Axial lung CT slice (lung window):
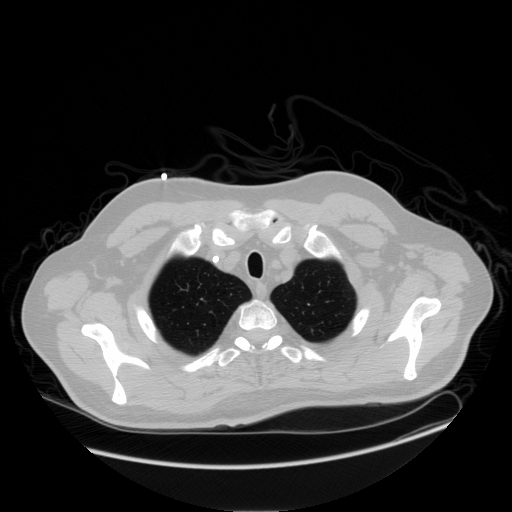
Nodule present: no